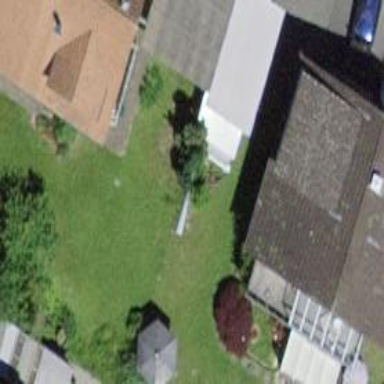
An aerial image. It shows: Garage with flat roof.